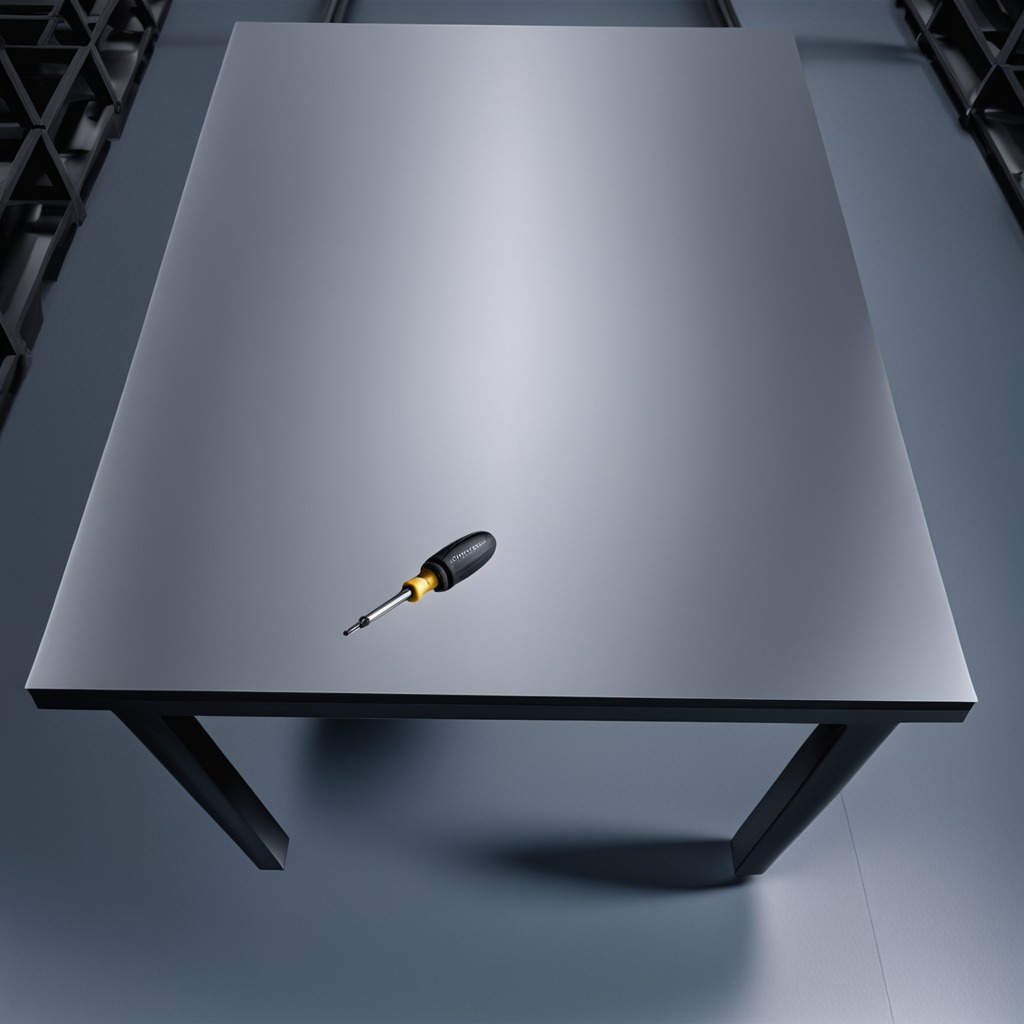
A screwdriver lies on the tabletop.